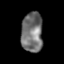
Tissue: skin
Cell type: Epithelial cells
Senescence score: 0.245
Nuclear area (px): 836
Mean DAPI intensity: 114.17